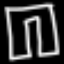
Label: pants